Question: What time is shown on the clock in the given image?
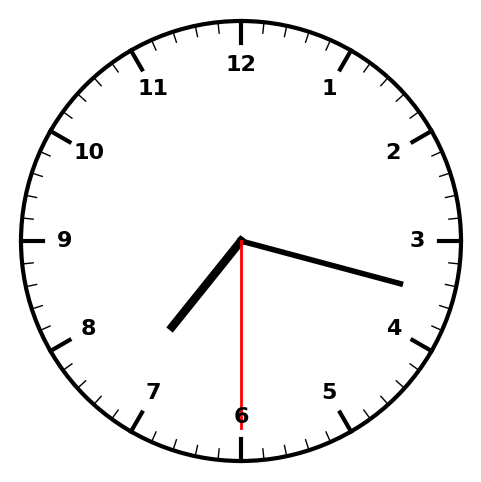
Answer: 07:17:30